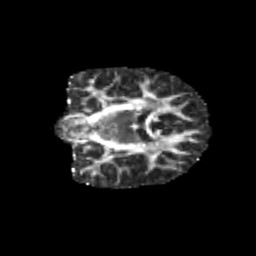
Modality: FA
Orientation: coronal
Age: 10
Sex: female
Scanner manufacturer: siemens
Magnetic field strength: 3 T
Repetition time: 3.8 s
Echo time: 0.07 s